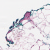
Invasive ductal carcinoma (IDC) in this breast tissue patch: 0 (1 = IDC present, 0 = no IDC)